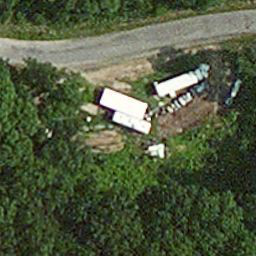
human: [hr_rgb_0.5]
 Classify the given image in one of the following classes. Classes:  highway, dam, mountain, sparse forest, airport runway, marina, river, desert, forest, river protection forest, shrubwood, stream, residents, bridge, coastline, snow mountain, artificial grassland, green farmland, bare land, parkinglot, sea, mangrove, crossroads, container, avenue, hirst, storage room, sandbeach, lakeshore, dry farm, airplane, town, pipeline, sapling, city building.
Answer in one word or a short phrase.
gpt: avenue